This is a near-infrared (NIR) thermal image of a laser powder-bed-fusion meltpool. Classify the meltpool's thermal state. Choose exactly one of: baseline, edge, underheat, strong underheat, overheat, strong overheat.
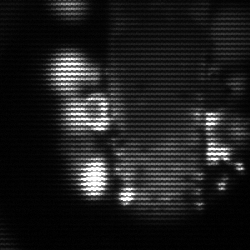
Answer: strong underheat